Question: Hi I am new to ODI and I have installed ODI 11g and have created Master and Work Repositories using the Oracle tutorial
<URL>
After this I followed the tutorial they have provided <URL> to create ODI Project and Interface for exporting a Flat File to a Flat File. I was able to execute several steps in this tutorial before I reached at under the heading
Here is the mapping flow which I got after following all the steps in this tutorial and it is totally different from what they showed in this step:
As per this tutorial I am supposed to but I cant see anything like that.
Please help if anyone knows the reason for this. May be I am missing something or would have done something wrong.
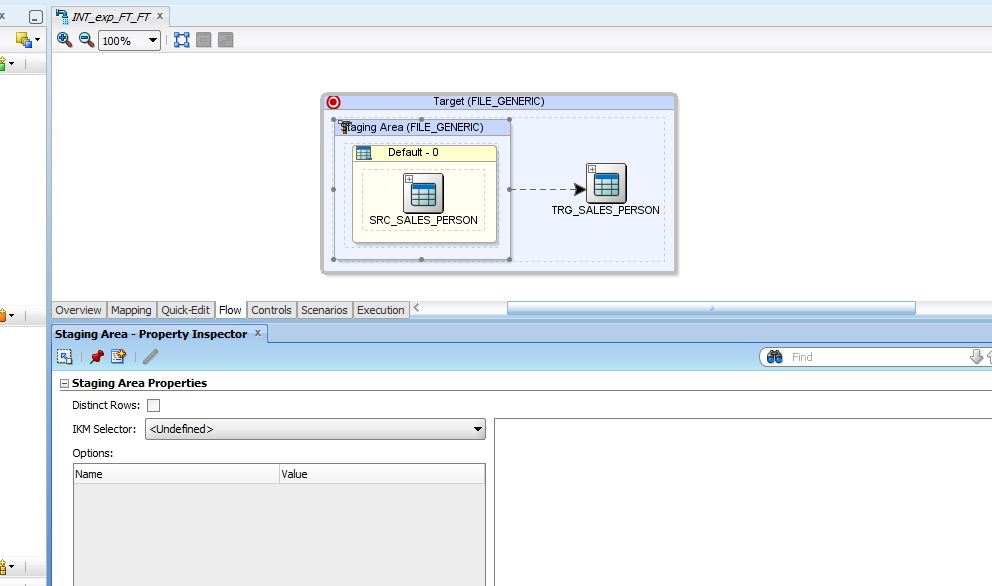
Answer: You probably missed a part of the second step of that section.
Click on the Overview tab and choose "In-Memory Engine: SUNOPSIS_MEMORY_ENGINE" as your staging area.
Then go back on the flow tab and you should see three separated groups instead of one.
Click on the Datastore of the group in the middle (the Staging Area) and there you can set your LKM.
The reason we need to select a different staging area is because usually ODI will try to let the underlying technologies doing most of the job. If you load an Oracle database, ODI will generate SQL code and let the database execute it itself. This is not possible with the File technology as a file can't execute code by itself. So instead we will do the transformation and the loading using the In-Memory Engine of ODI, the SUNOPSIS_MEMORY_ENGINE.
This SUNOPSIS_MEMORY_ENGINE is actually an HSQL Database. It's in the memory of the JVM of your agent (or ODI Studio if you use the local agent).